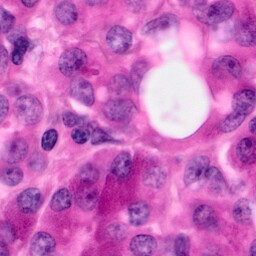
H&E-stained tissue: Pancreatic